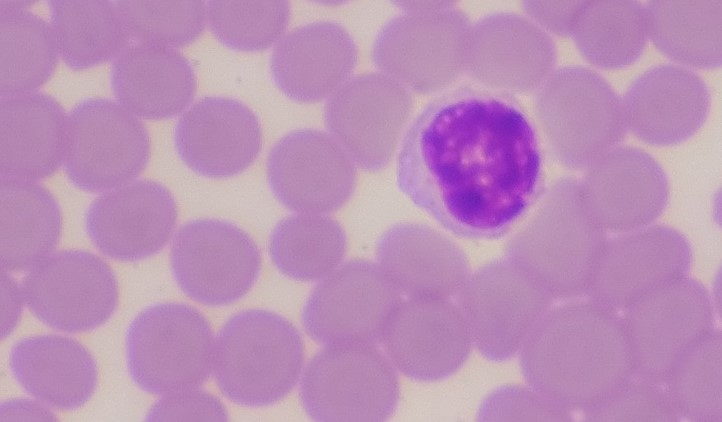
White blood cell type: Lymphocyte